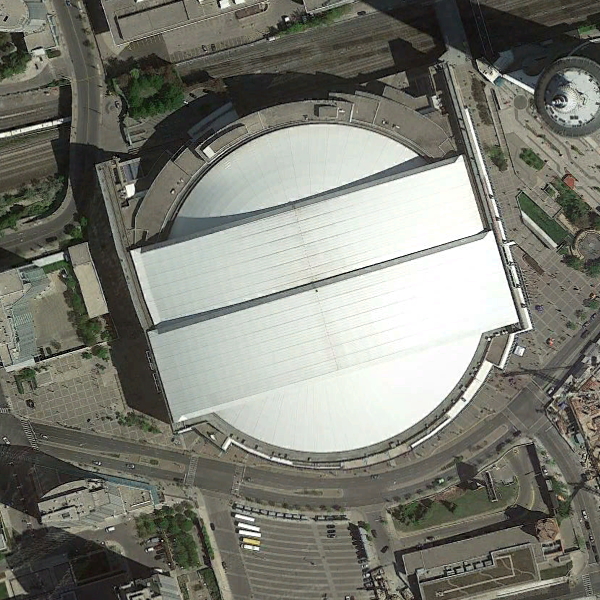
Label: Center